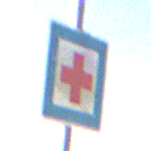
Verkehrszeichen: ErsteHilfe
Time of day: MorningAfternoon
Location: Outdoor (Nature)
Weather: PartlyCloudy
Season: NotSpecified
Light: Natural